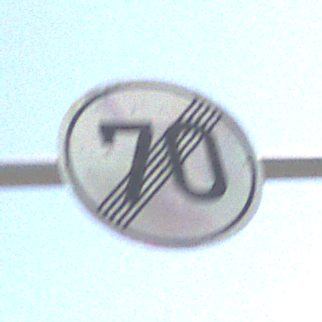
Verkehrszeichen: EndeGeschwindigkeit70
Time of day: Midday
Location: Outdoor (RoadRail)
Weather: PartlyCloudy
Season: NotSpecified
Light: Natural